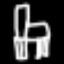
Label: chair